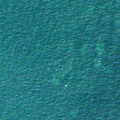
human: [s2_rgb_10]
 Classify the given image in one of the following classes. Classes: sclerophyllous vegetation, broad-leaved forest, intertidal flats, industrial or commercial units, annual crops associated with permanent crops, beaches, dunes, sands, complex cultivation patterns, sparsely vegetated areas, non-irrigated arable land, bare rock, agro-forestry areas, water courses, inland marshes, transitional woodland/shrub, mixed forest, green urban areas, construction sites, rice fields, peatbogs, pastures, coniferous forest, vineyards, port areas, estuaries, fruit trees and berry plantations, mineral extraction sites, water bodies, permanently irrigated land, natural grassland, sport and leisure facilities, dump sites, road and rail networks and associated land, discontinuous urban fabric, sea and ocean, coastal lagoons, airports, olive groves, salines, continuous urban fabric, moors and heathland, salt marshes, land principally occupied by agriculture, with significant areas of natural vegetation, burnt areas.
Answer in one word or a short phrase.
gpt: sea and ocean